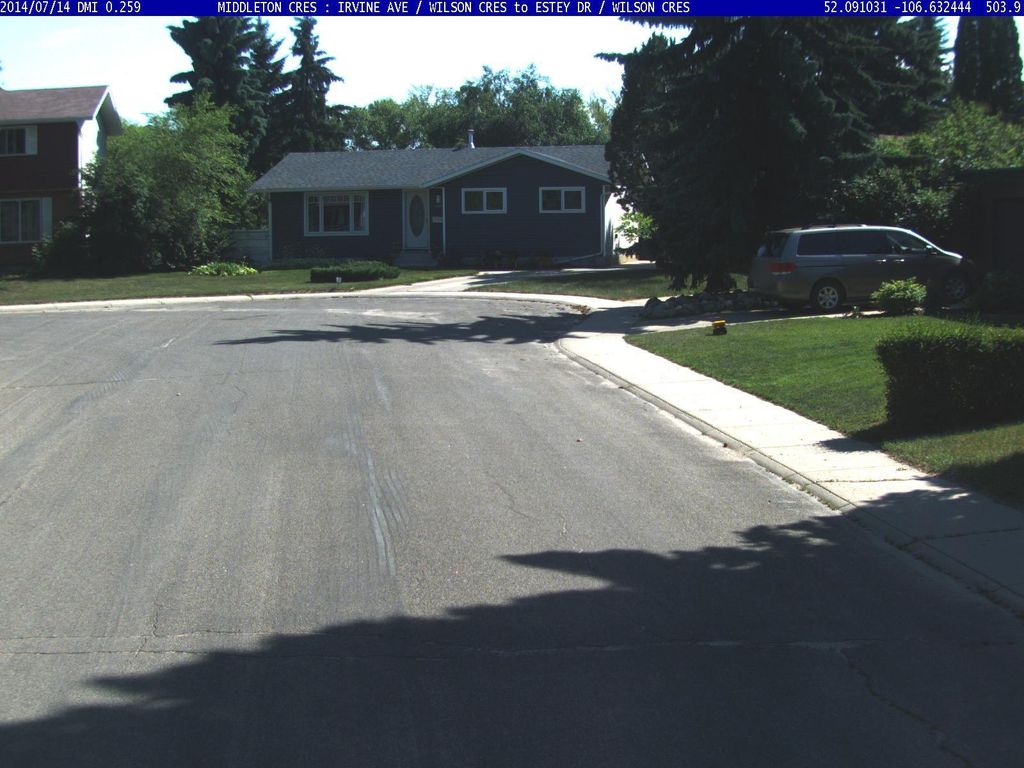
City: saskatoon